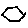
Label: hexagon